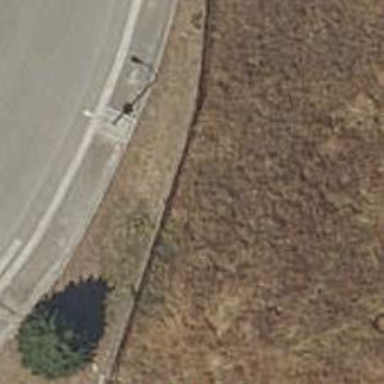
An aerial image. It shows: Chain link fence.